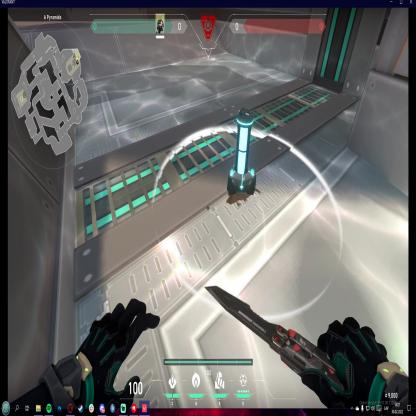
Label: planted spike